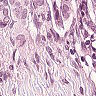
Metastatic tissue present: yes